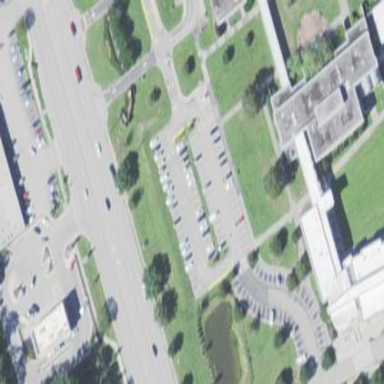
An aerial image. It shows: Parking area.